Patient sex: M
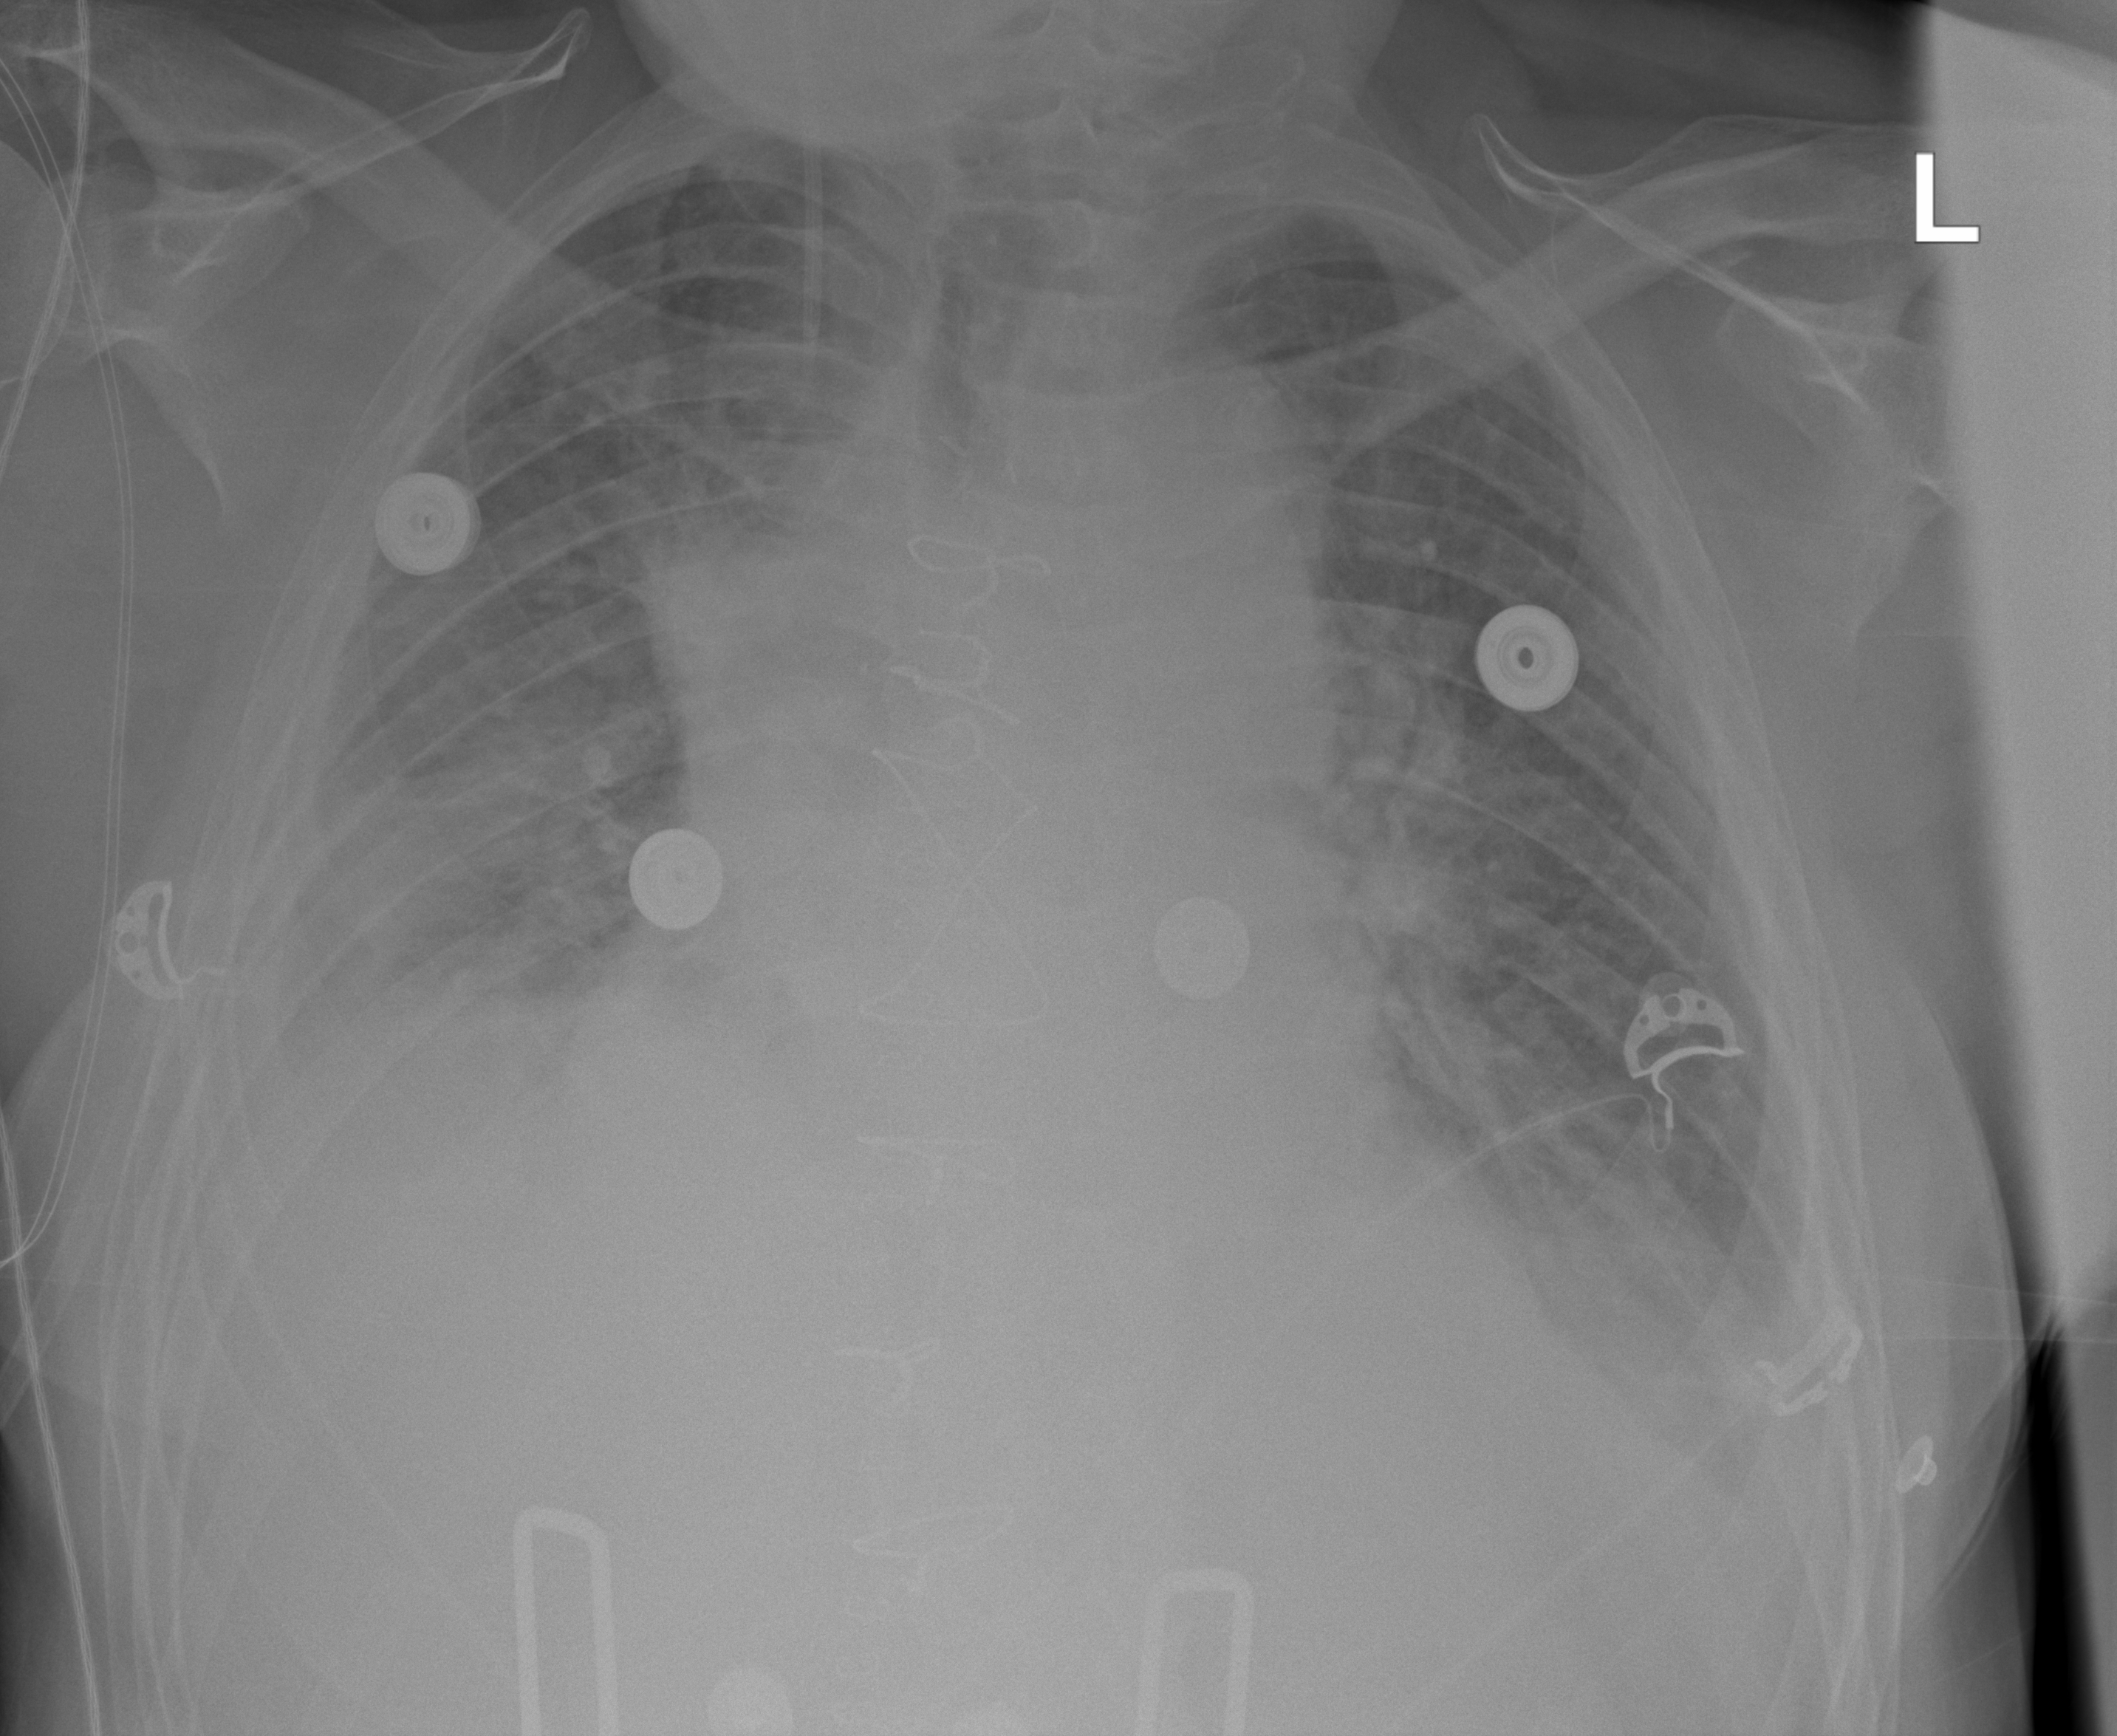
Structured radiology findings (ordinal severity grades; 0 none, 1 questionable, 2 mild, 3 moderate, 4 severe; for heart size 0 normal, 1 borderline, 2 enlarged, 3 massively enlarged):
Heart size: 1
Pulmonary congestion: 2
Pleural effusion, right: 3
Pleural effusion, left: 2
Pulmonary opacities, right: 0
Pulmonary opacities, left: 2
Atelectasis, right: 3
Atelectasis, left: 2